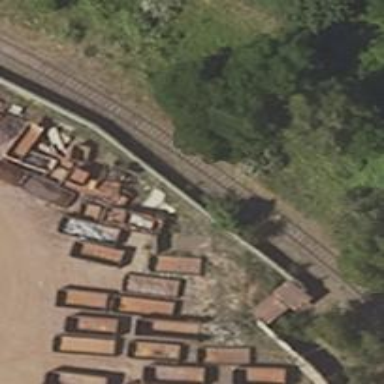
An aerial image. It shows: Abandoned railway yard.